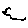
Label: bird